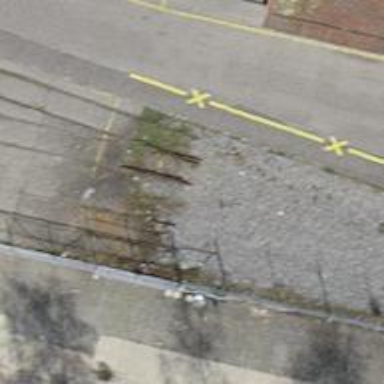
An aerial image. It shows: Disused railway spur with one track.